Interaction volume radius: 5 \u00c5
Interaction volume height: 20 \u00c5
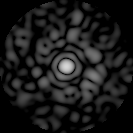
Disorder parameter: 0.8975